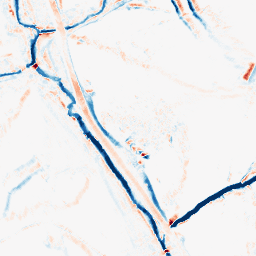
Category: morphological
Decomposition family: morphological_diamond
Decomposition parameters: operation: average
radius: 5
Upsampling method: sinc_hamming
Upsampling parameters: scale: 4
kernel_size: 8
Upsampling scale: 4